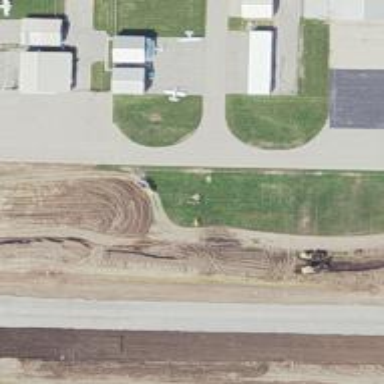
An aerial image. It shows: View of taxiway at the airport.